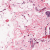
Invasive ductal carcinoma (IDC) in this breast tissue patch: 0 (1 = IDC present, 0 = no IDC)